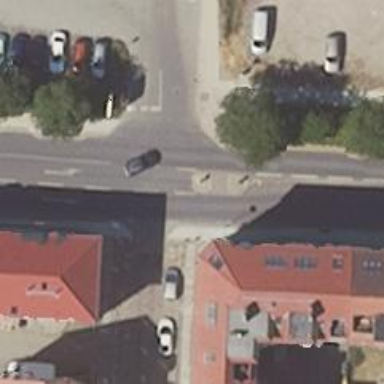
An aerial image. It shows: Residential road with sidewalks on both sides.